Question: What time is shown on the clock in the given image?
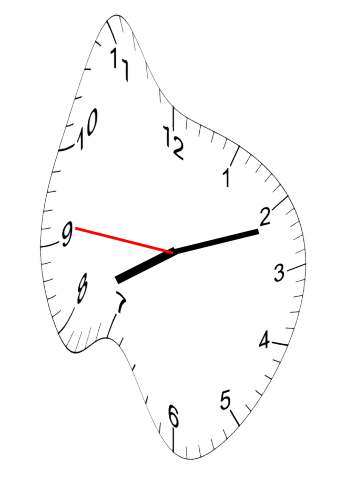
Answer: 08:11:46